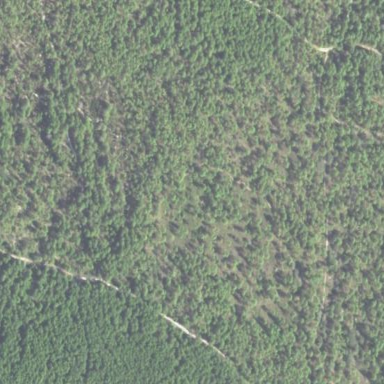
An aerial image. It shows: Beautiful woodland area.